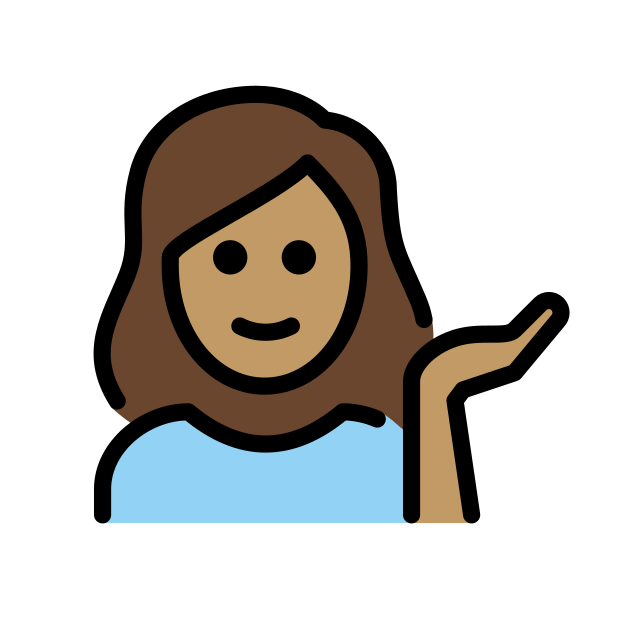
woman tipping hand: medium skin tone